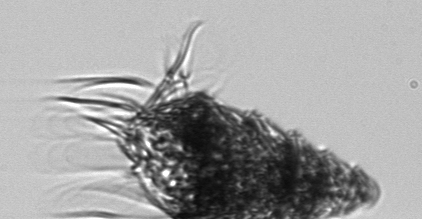
Label: Laboea_strobila